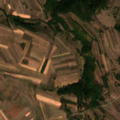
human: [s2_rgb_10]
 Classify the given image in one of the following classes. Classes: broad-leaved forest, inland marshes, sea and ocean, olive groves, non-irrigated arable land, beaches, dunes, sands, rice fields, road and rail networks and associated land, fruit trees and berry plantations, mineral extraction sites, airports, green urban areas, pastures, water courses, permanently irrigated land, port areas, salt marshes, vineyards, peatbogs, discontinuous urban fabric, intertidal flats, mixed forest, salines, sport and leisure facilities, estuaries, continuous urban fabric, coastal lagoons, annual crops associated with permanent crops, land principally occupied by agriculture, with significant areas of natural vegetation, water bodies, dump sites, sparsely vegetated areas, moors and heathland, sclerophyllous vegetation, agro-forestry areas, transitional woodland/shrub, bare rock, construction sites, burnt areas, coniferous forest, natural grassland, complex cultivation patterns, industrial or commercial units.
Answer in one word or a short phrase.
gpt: non-irrigated arable land, complex cultivation patterns, land principally occupied by agriculture, with significant areas of natural vegetation, broad-leaved forest